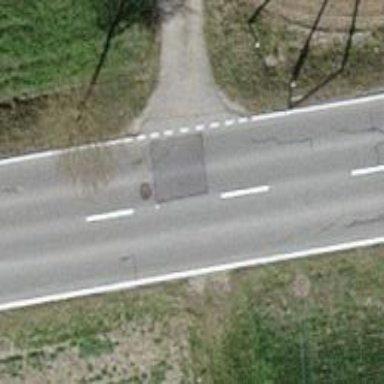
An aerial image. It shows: Grass track road with grade3 tracktype.